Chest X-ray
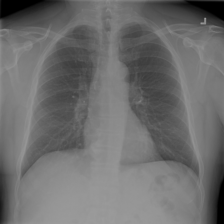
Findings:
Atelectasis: negative
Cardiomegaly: negative
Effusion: negative
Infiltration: negative
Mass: negative
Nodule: negative
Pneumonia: negative
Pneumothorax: negative
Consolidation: negative
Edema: negative
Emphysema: negative
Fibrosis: negative
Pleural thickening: negative
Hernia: negative